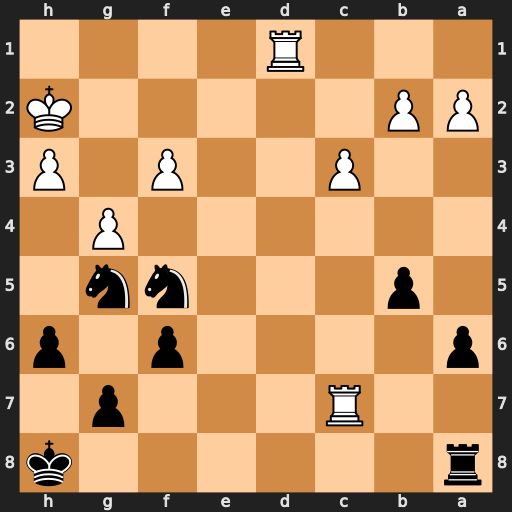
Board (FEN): r6k/2R3p1/p4p1p/1p3nn1/6P1/2P2P1P/PP5K/3R4
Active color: b
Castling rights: -
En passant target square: -
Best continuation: Nxf3+ Kg2 Ne3+ Kxf3 Nxd1